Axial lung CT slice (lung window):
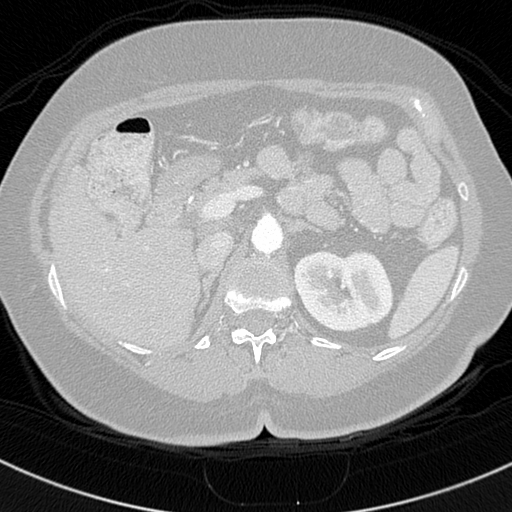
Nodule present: no